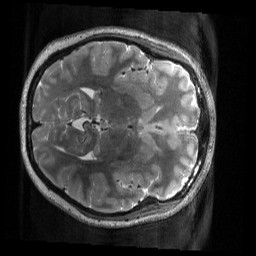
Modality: T2w
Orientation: axial
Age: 26
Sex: female
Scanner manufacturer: siemens
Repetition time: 3.2 s